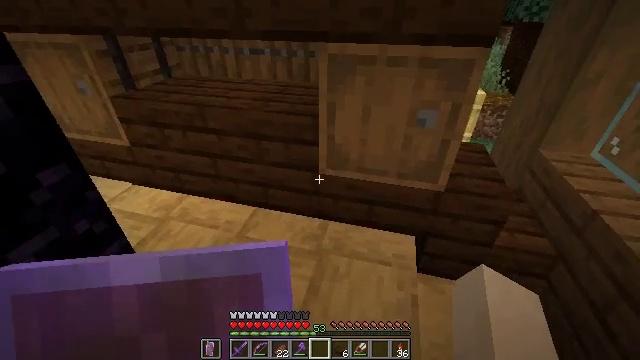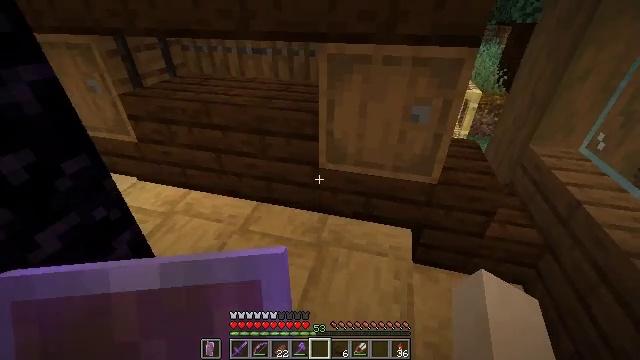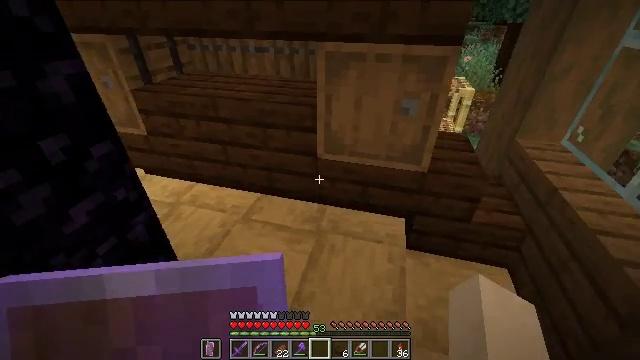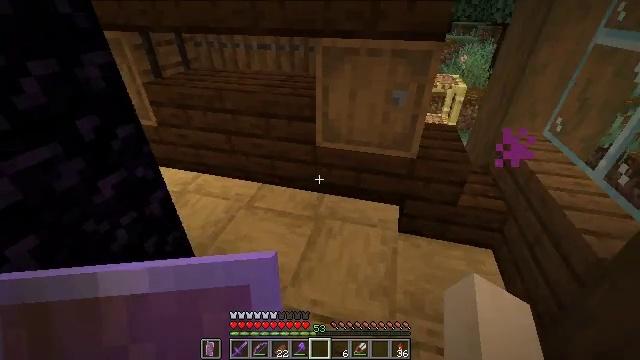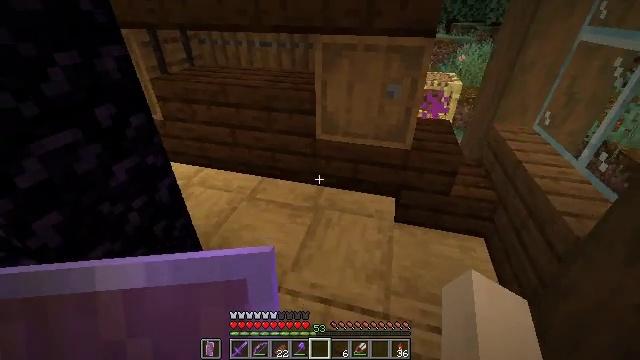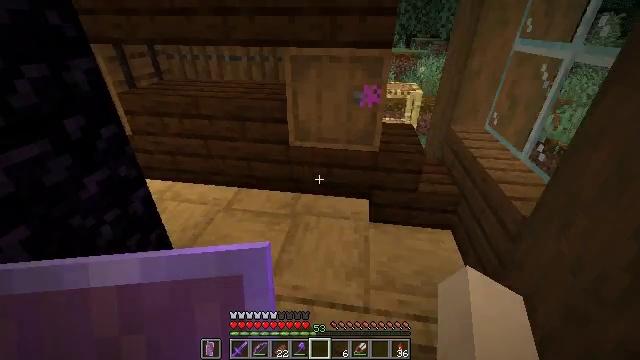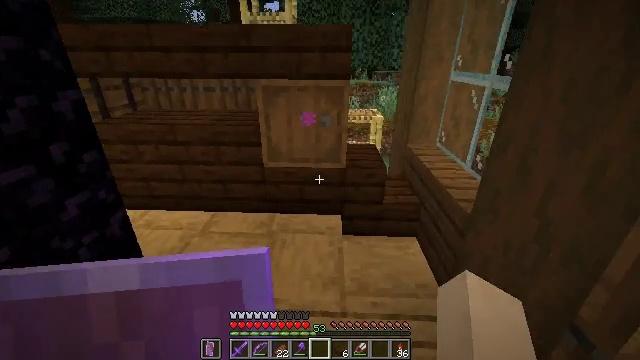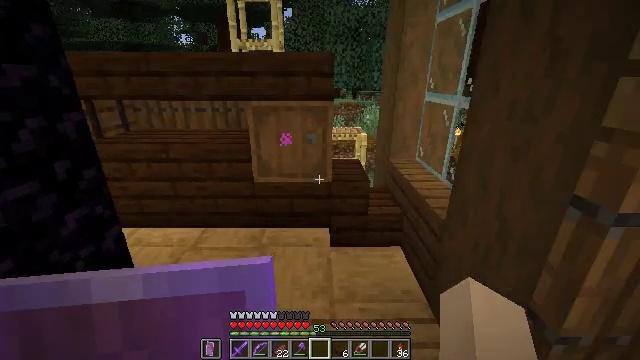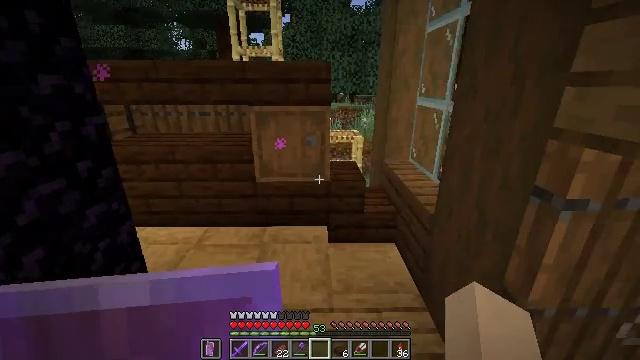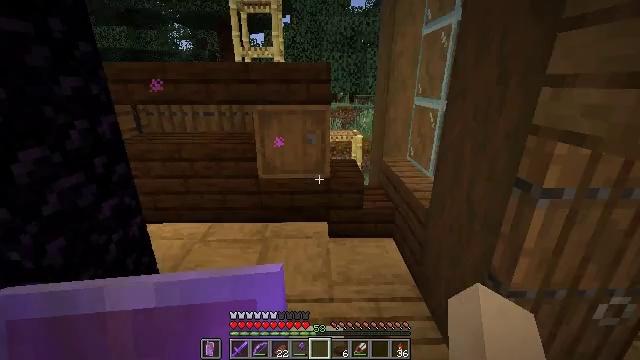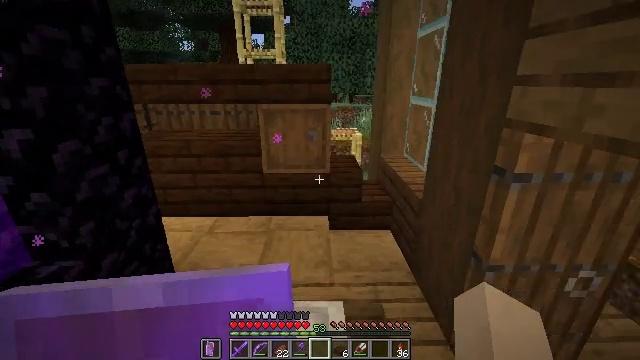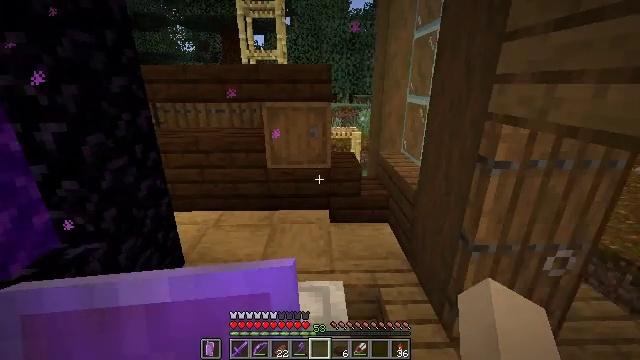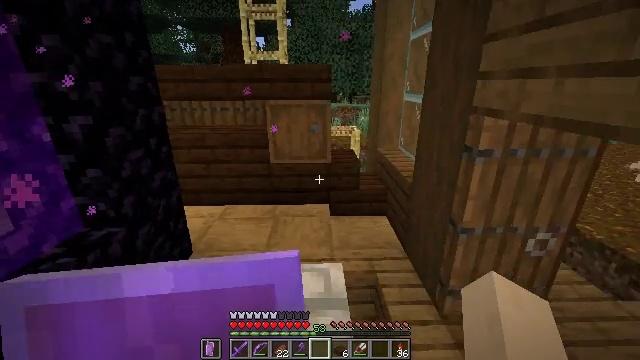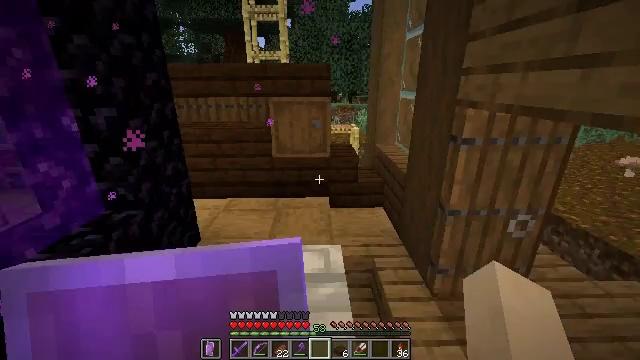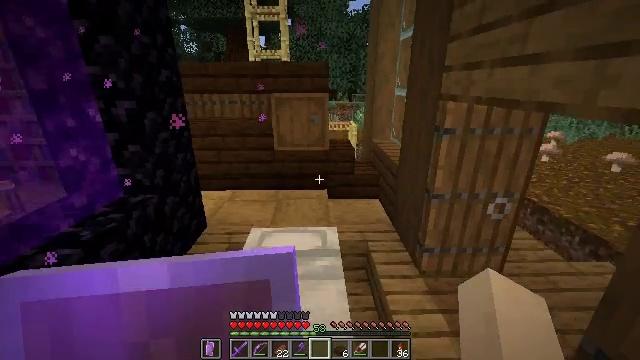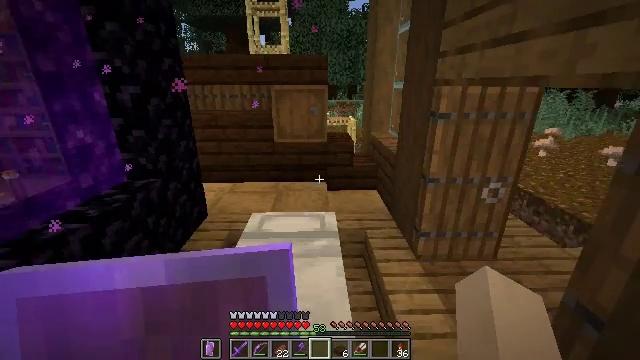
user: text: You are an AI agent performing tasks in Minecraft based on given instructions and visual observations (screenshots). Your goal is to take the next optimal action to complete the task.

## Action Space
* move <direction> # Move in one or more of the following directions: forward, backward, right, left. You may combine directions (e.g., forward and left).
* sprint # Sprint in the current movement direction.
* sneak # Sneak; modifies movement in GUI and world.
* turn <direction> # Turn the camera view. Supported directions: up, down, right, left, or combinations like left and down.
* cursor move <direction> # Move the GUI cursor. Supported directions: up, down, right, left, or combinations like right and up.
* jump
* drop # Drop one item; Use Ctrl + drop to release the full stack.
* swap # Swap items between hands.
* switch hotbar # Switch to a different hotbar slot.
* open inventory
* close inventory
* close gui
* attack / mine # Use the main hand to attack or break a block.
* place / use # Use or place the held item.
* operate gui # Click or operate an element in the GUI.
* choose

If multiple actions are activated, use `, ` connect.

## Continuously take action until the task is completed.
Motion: motion action
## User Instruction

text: Harvest the dark oak stairs for reuse.
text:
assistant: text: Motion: move back
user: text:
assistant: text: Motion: move back
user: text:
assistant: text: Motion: move back
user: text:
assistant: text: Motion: move back
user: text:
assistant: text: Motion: move back, turn right and up
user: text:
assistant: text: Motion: move back, turn right and up
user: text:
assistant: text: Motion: move back, turn right and up
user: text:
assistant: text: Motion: move back
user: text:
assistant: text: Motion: move back
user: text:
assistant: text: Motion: move back
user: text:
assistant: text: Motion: move back
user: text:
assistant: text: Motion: move back
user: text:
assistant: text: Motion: move back
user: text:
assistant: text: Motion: move back
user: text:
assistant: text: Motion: no_op
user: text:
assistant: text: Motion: no_op
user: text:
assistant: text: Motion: no_op
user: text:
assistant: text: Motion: no_op
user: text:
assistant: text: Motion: no_op
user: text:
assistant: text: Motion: no_op
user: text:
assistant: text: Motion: no_op
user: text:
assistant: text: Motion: no_op
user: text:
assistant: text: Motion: no_op
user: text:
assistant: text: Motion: no_op
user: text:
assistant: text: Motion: no_op
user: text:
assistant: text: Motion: no_op
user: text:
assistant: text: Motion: no_op
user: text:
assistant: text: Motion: no_op
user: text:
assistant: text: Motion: no_op
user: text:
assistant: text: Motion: no_op